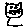
Label: cat